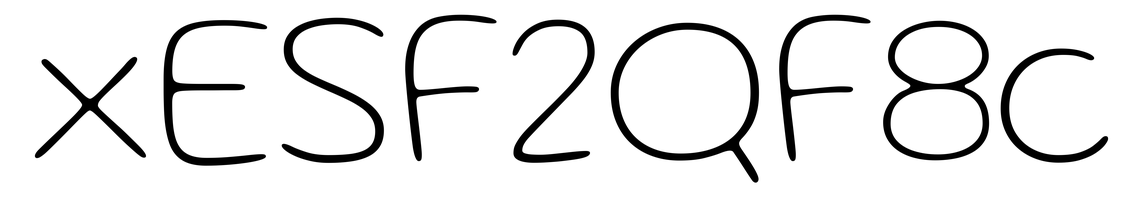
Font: Gluten_Thin